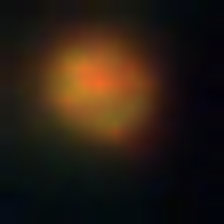
Taxon: NanoPlankton
Group: Other